Question: It is most probably a stupid mistake, but can anyone tell me why my icons are showing in Blend, but not in the simulator (and not in VS10, but that's not really an issue)?

- Here is my XAML :
'''
<phone:PhoneApplicationPage.ApplicationBar>
<shell:ApplicationBar IsVisible="True" IsMenuEnabled="True">
<shell:ApplicationBarIconButton IconUri="/Images/share.png" Text="Partager"/>
<shell:ApplicationBarIconButton IconUri="/Images/appbar.edit.rest.png" Text="Note"/>
<shell:ApplicationBarIconButton IconUri="/Images/appbar.feature.camera.rest.png" Text="Photos/Videos"/>
<shell:ApplicationBarIconButton IconUri="/Images/calendar.png" Text="Rendez-vous"/>
<shell:ApplicationBar.MenuItems>
<shell:ApplicationBarMenuItem Text="MenuItem 1"/>
<shell:ApplicationBarMenuItem Text="MenuItem 2"/>
</shell:ApplicationBar.MenuItems>
</shell:ApplicationBar>
</phone:PhoneApplicationPage.ApplicationBar>
'''
My four .png files are 48x48, transparent .png with foreground, since the 'appbar.*.rest.png' files where like that and found in the Microsoft icons folder
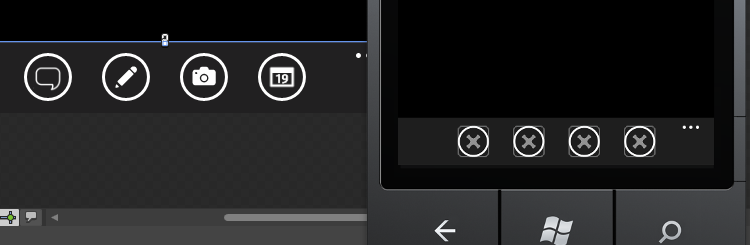
Answer: Make sure that the image properties '' is .